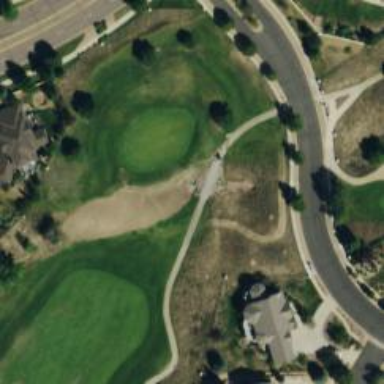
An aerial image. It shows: Path crossing bridge designed for golf carts.